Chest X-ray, PA view. Patient: 58 years old, sex F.
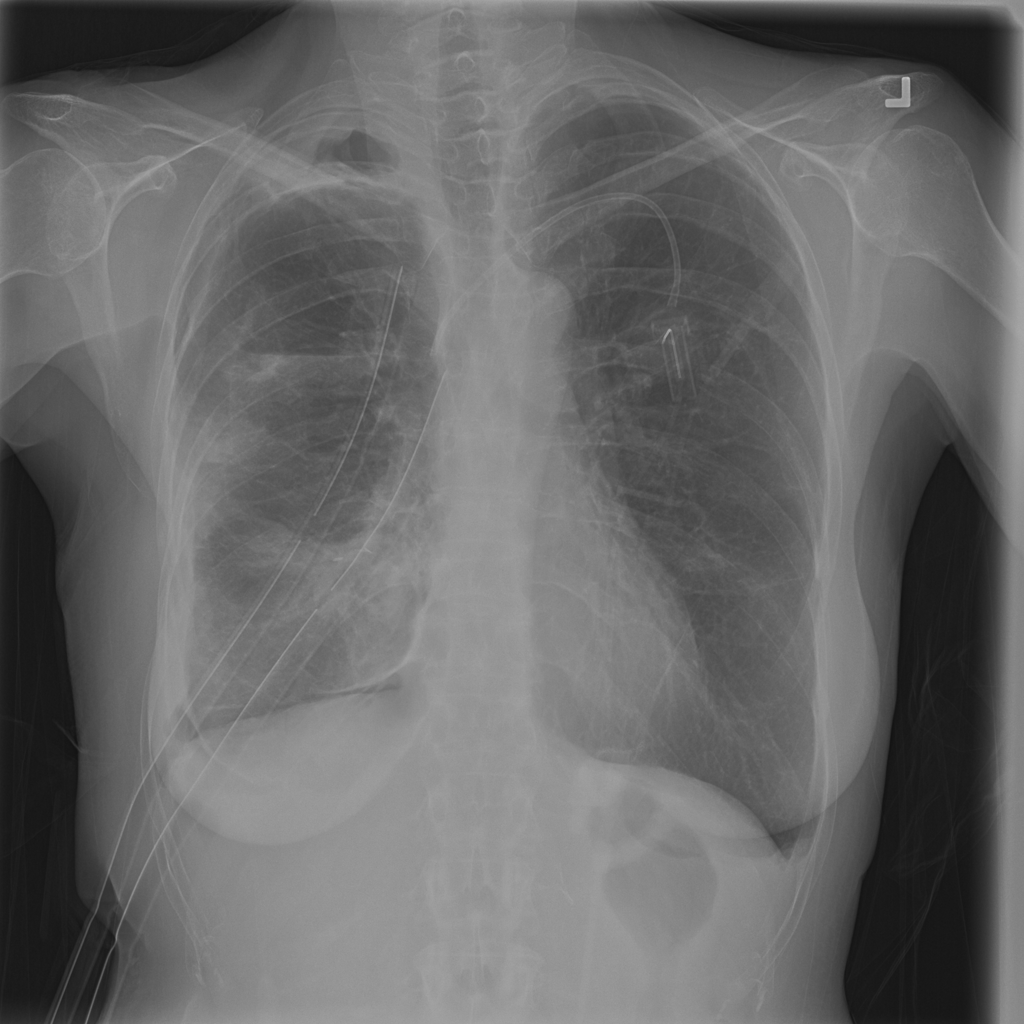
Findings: No Finding